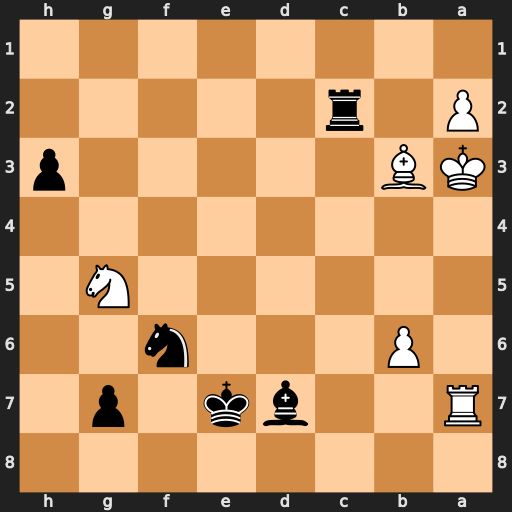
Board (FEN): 8/R2bk1p1/1P3n2/6N1/8/KB5p/P1r5/8
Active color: b
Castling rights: -
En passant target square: -
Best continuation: h2 b7 h1=Q b8=Q Qc1+